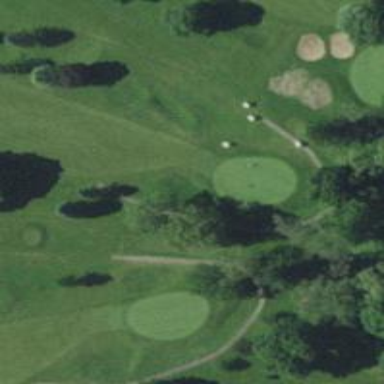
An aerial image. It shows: Golf tee.